Interaction volume radius: 5 \u00c5
Interaction volume height: 30 \u00c5
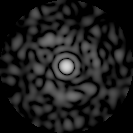
Disorder parameter: 0.8411